Question: I am trying to implement content security policies (CSP) in a node server, and am having trouble setting up socket.io. It looks like I am setting up the 'connectSrc' incorrectly in the code below. Could someone suggest the correct way to set up helmet so that web socket connections are allowed by the browser? Thanks in advance!
I am using helmet module for generation of CSP; the following is the code that sets up CSP:
'''
securitySetup = function(app) {
var connectSources, helmet, scriptSources, styleSources;
helmet = require("helmet");
app.use(helmet());
app.use(helmet.hidePoweredBy());
app.use(helmet.noSniff());
app.use(helmet.crossdomain());
scriptSources = ["'self'", "'unsafe-inline'", "'unsafe-eval'", "ajax.googleapis.com"];
styleSources = ["'self'", "'unsafe-inline'", "ajax.googleapis.com"];
connectSources = ["'self'"];
return app.use(helmet.contentSecurityPolicy({
defaultSrc: ["'self'"],
scriptSrc: scriptSources,
styleSrc: styleSources,
connectSrc: connectSources,
reportUri: '/report-violation',
reportOnly: false,
setAllHeaders: false,
safari5: false
}));
};
'''
This works fine for all HTTP/AJAX traffic, but fails for ws:// protocol. I get this error in chrome debugger when socket.io connection is made:
'''
Refused to connect to 'ws://localhost:3000/socket.io/1/websocket/ubexeZHZiAHwAV53WQ7u' because it violates the following Content Security Policy directive: "connect-src 'self'".
'''

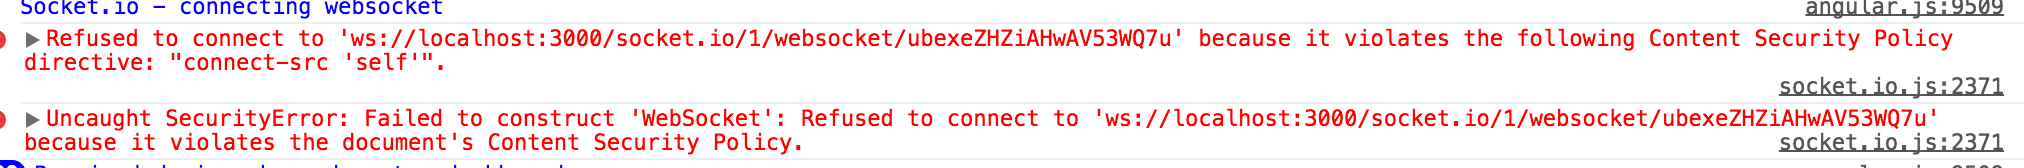
Answer: Adding the address with protocol specified solved the problem for me.
'''
connectSources = ["'self'", "ws://localhost:3000"]
'''